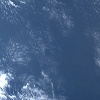
Label: water